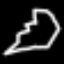
Label: octagon